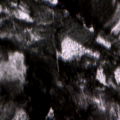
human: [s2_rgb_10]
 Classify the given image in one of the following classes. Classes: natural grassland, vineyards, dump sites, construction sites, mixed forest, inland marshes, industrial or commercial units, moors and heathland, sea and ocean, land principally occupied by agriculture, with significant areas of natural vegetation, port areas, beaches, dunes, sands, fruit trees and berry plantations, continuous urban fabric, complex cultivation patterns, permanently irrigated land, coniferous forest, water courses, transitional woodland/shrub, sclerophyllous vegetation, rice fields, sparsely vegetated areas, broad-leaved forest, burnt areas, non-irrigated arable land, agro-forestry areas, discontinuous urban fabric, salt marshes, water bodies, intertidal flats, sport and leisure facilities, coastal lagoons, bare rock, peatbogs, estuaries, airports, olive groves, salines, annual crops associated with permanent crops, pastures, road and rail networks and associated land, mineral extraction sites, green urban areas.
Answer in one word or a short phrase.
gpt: coniferous forest, mixed forest